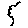
Label: tree